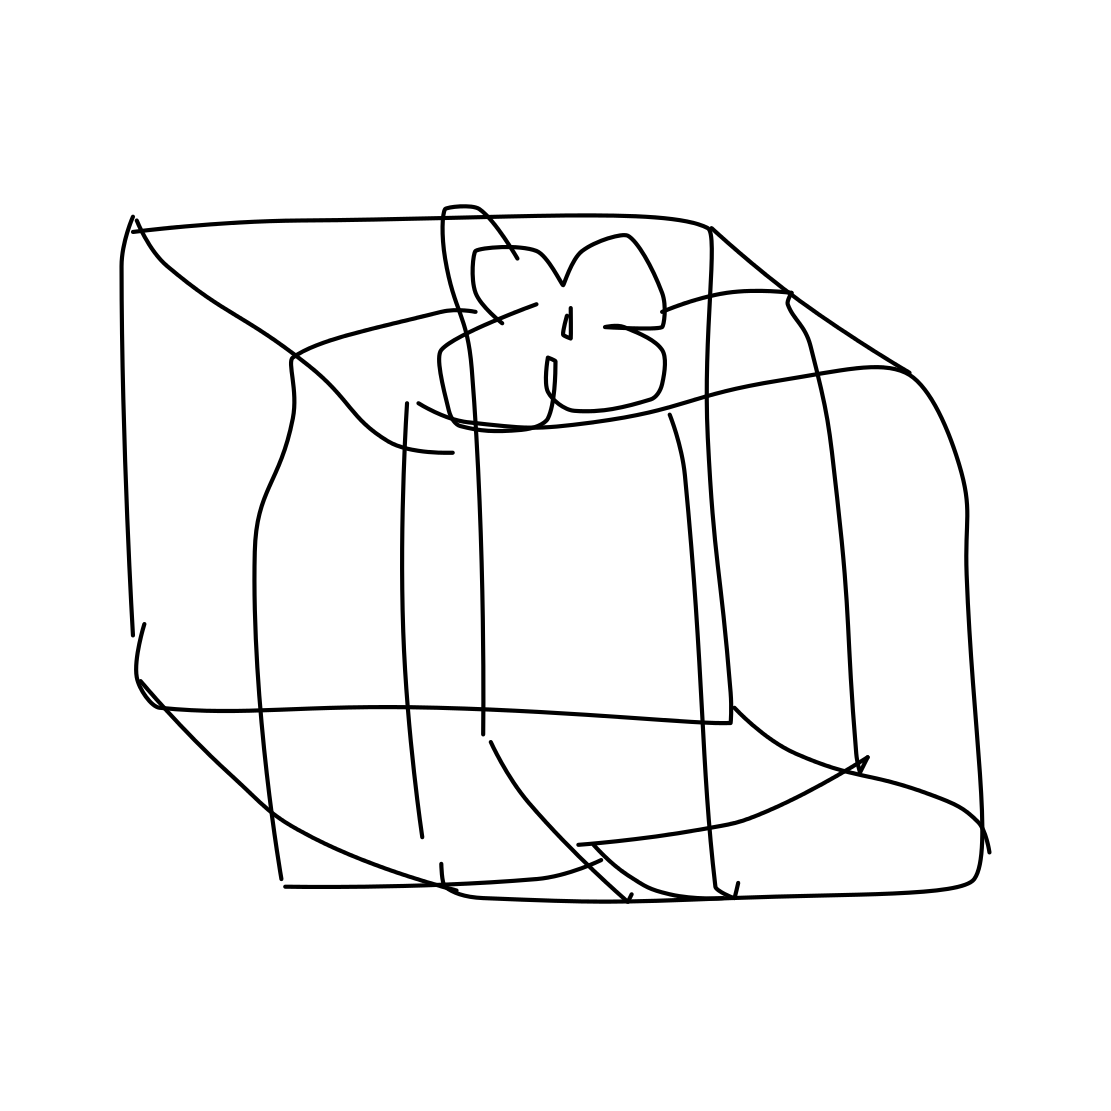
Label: present